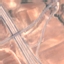
Label: Highway